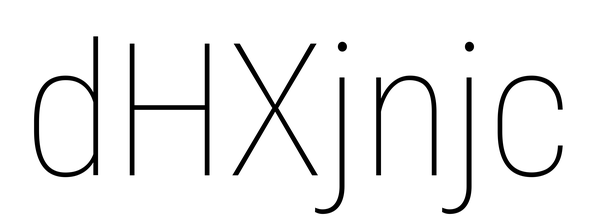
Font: Roboto_Condensed_Thin